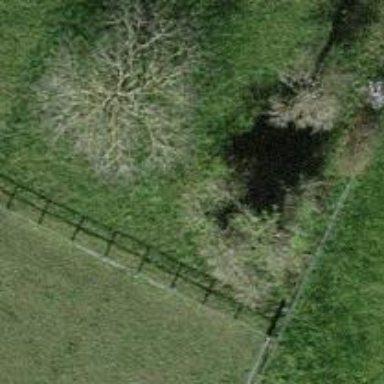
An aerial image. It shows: Broadleaved tree in natural setting.